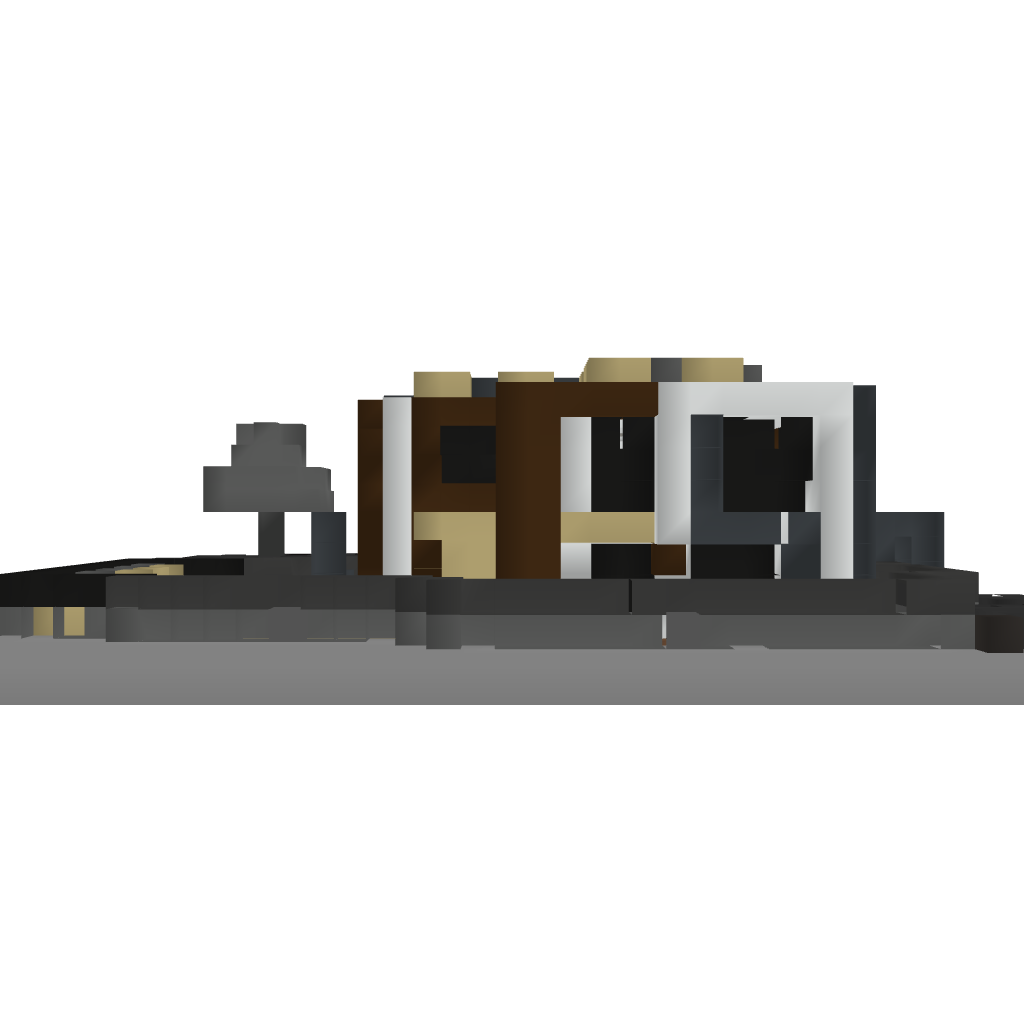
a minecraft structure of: Modern House #2 (By Ecl1pse8) 1.7.2